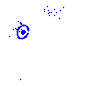
Particle: electron